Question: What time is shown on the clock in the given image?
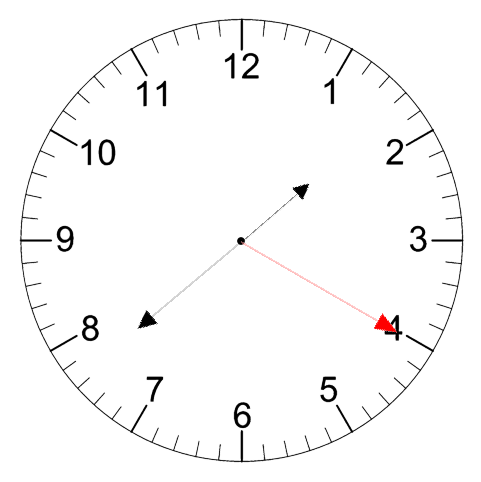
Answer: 01:38:20